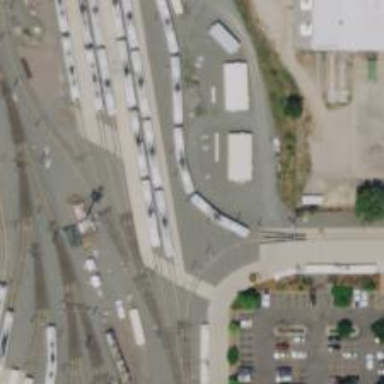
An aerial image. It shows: Light rail service yard with electrified contact lines.